Interaction volume radius: 10 \u00c5
Interaction volume height: 10 \u00c5
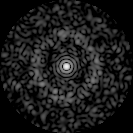
Disorder parameter: 0.7994